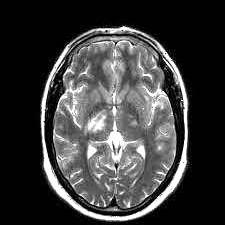
Label: notumor